Field crop: maize
Growth stage: 2
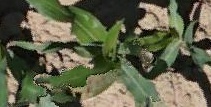
Species: maize